Question:
I didn't have this problem before, but today, I wanted to create another page.dart in addition to my main.dart but it didn't work. So I cancelled everything I had put in and then I found that I had this error in my main.dart. Even when I open another project I have this error when I put the StatefulWidget on VS code or Android Studio please help me
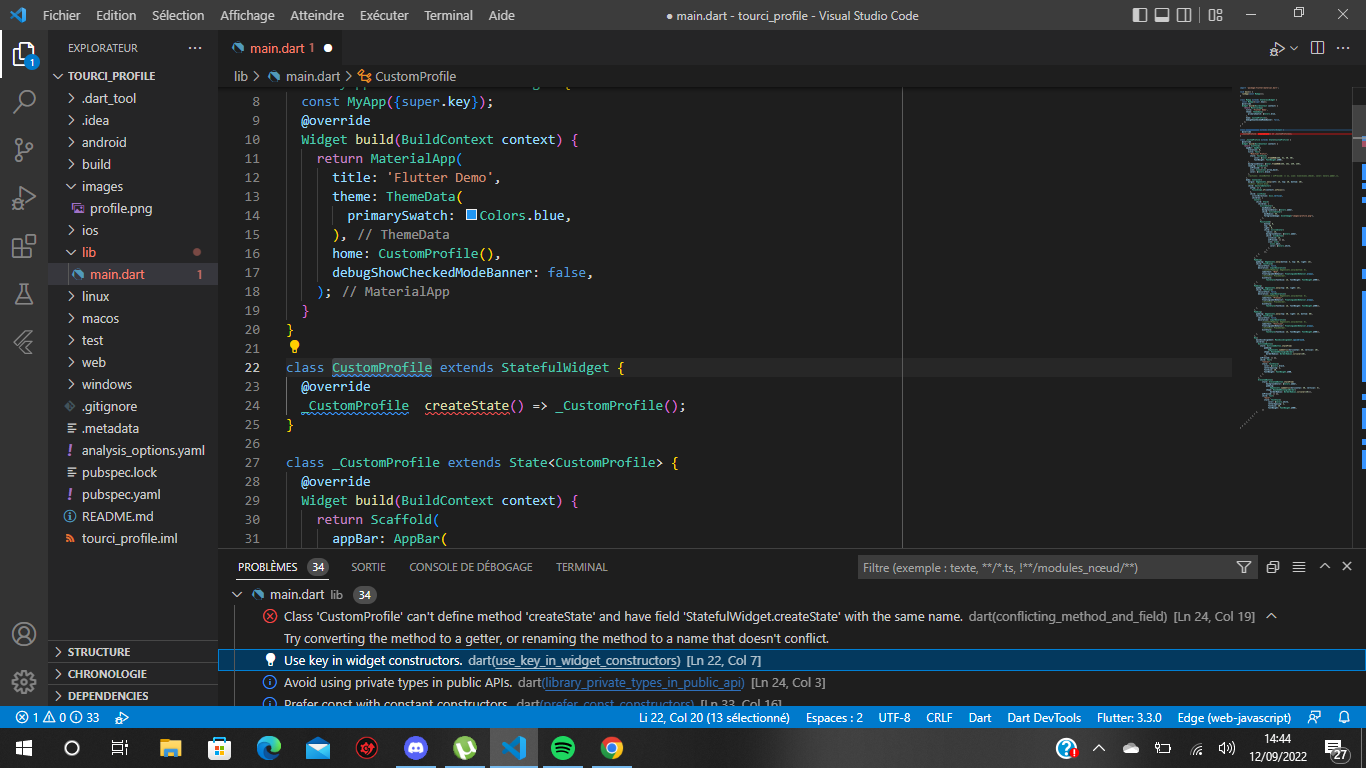
Answer: The problem is that you just put a '_' in front of the states name.
This underscore marks the State as private but does not change its name.
Try to name the State something like 'CustomProfileState'.
Example:
'''
class CustomProfile extends StatefulWidget {
@override
CustomProfileState createState() => CustomProfileState();
}
class CustomProfileState extends State<CustomProfile> {
...
}
'''